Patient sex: M
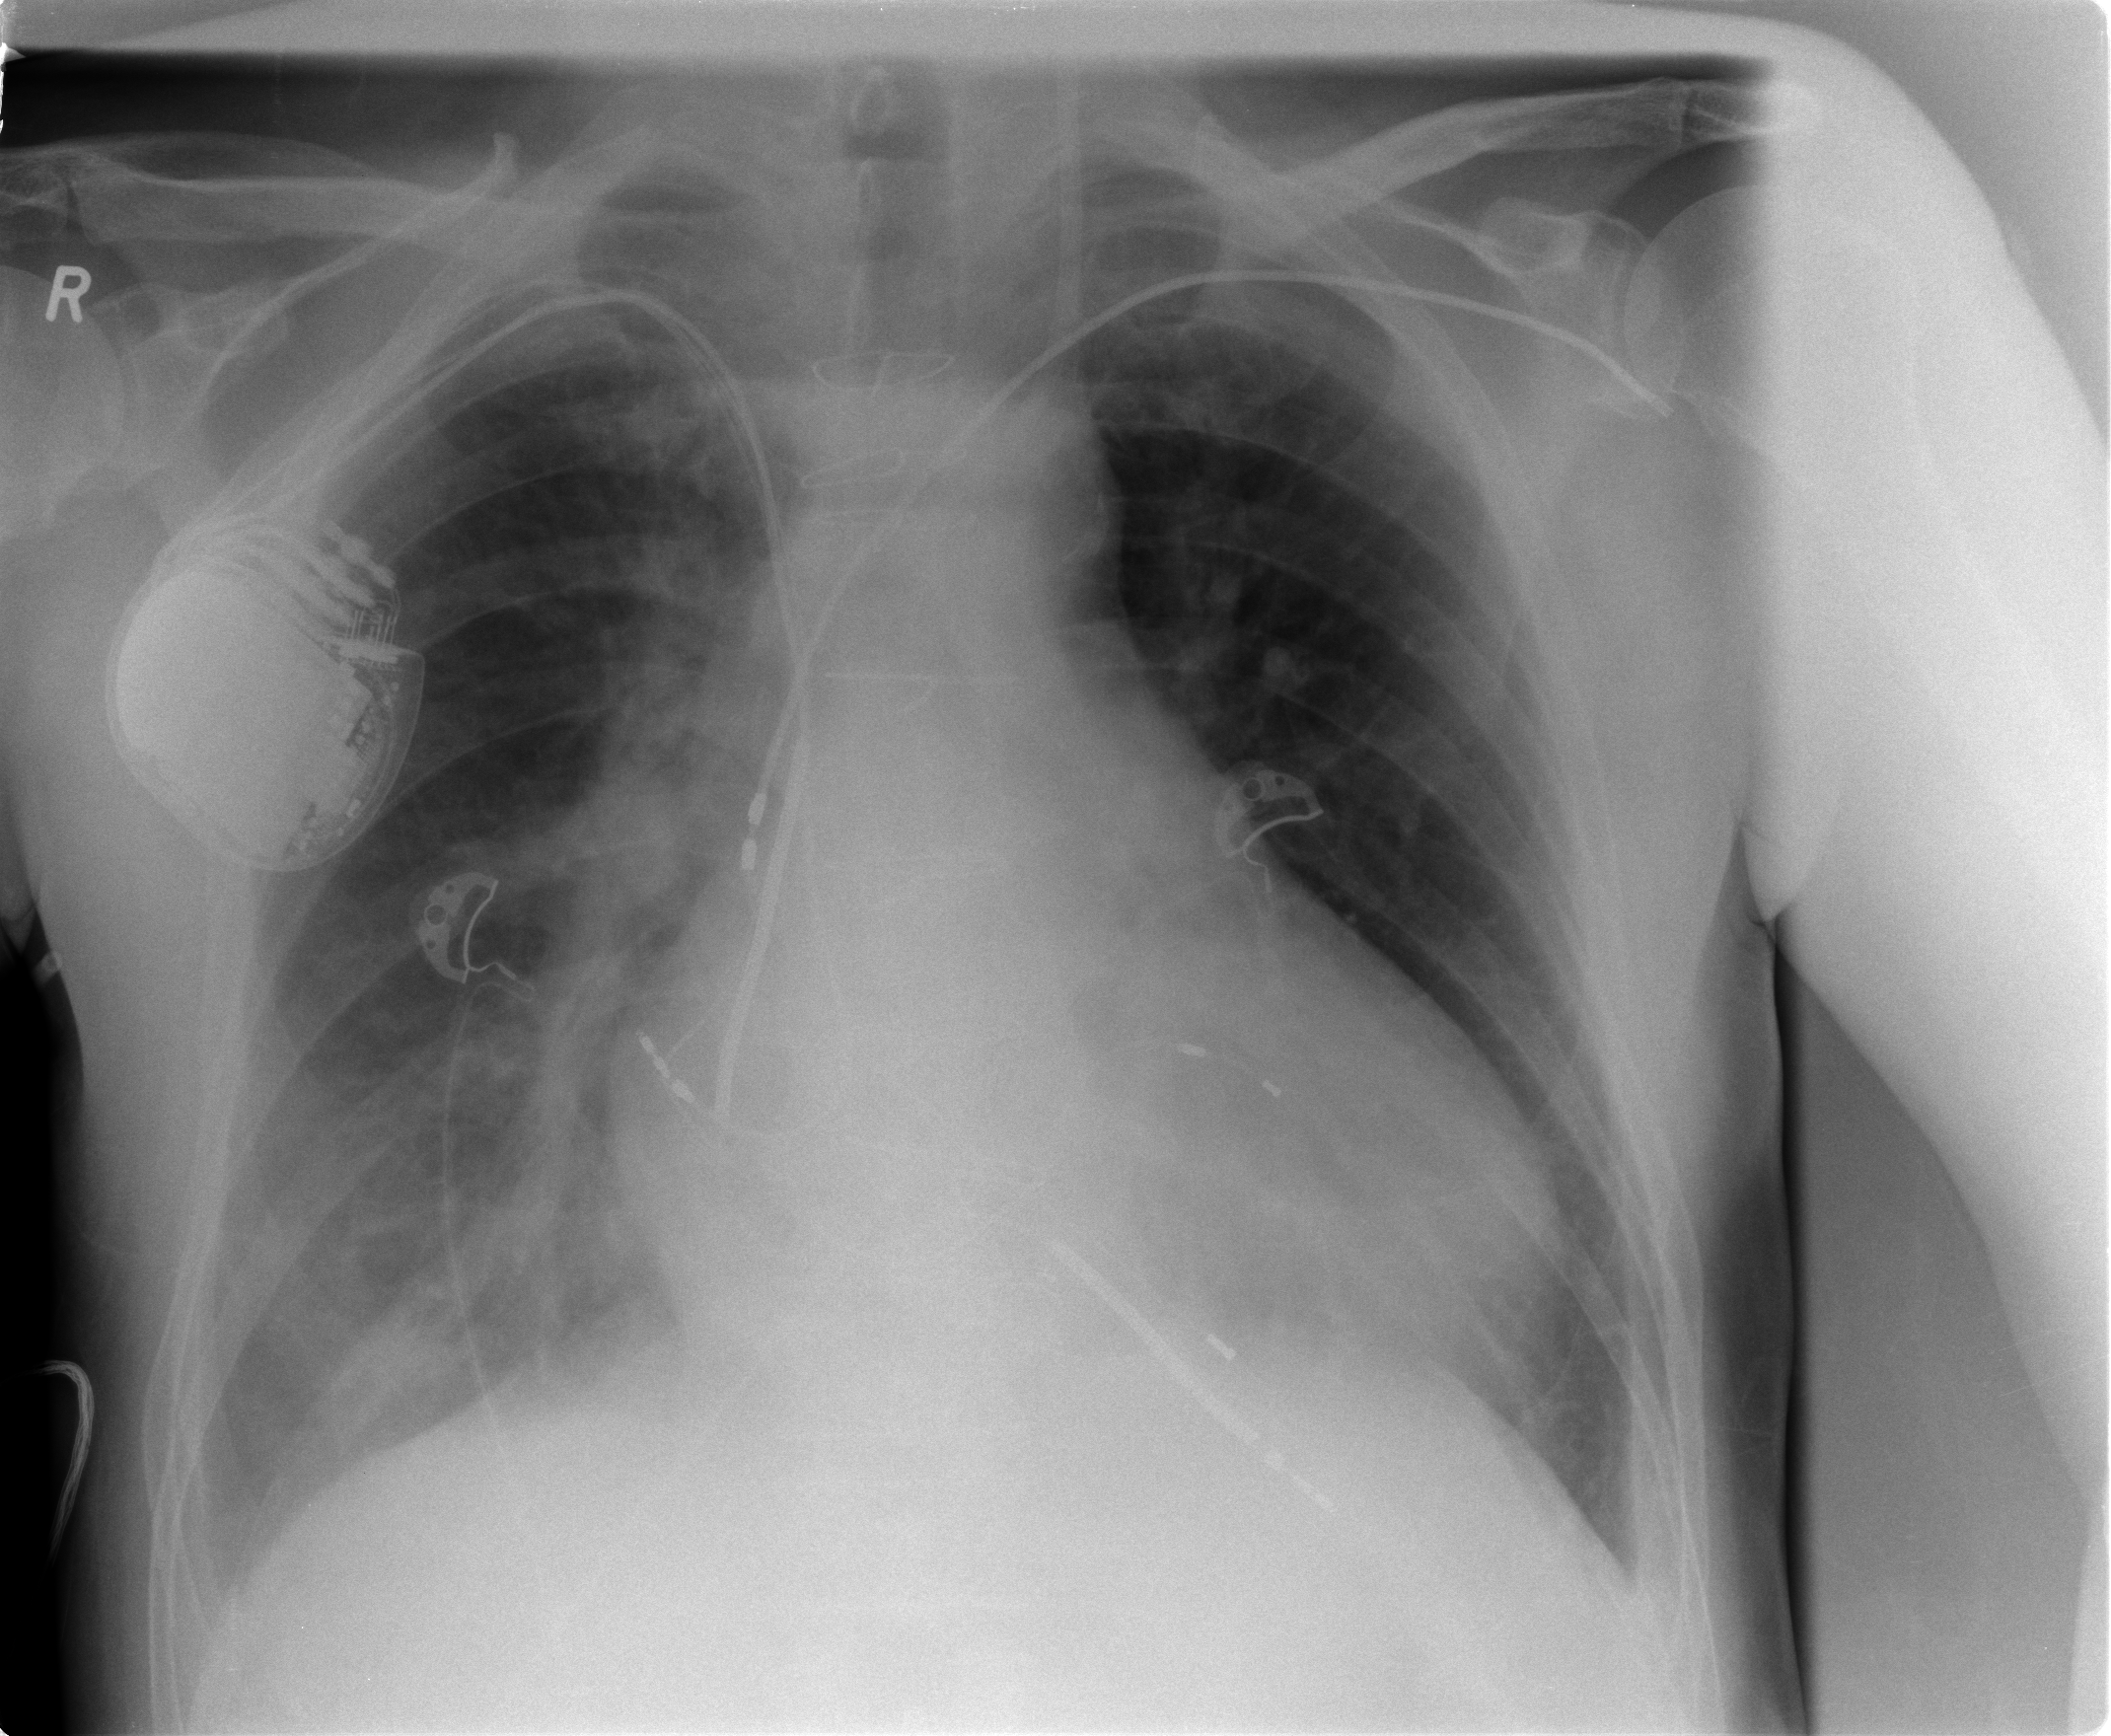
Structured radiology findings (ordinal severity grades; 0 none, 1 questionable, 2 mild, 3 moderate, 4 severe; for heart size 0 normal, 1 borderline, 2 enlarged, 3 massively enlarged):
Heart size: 2
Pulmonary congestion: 2
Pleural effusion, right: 2
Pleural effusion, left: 0
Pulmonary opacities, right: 2
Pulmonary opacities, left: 0
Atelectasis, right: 3
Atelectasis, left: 1